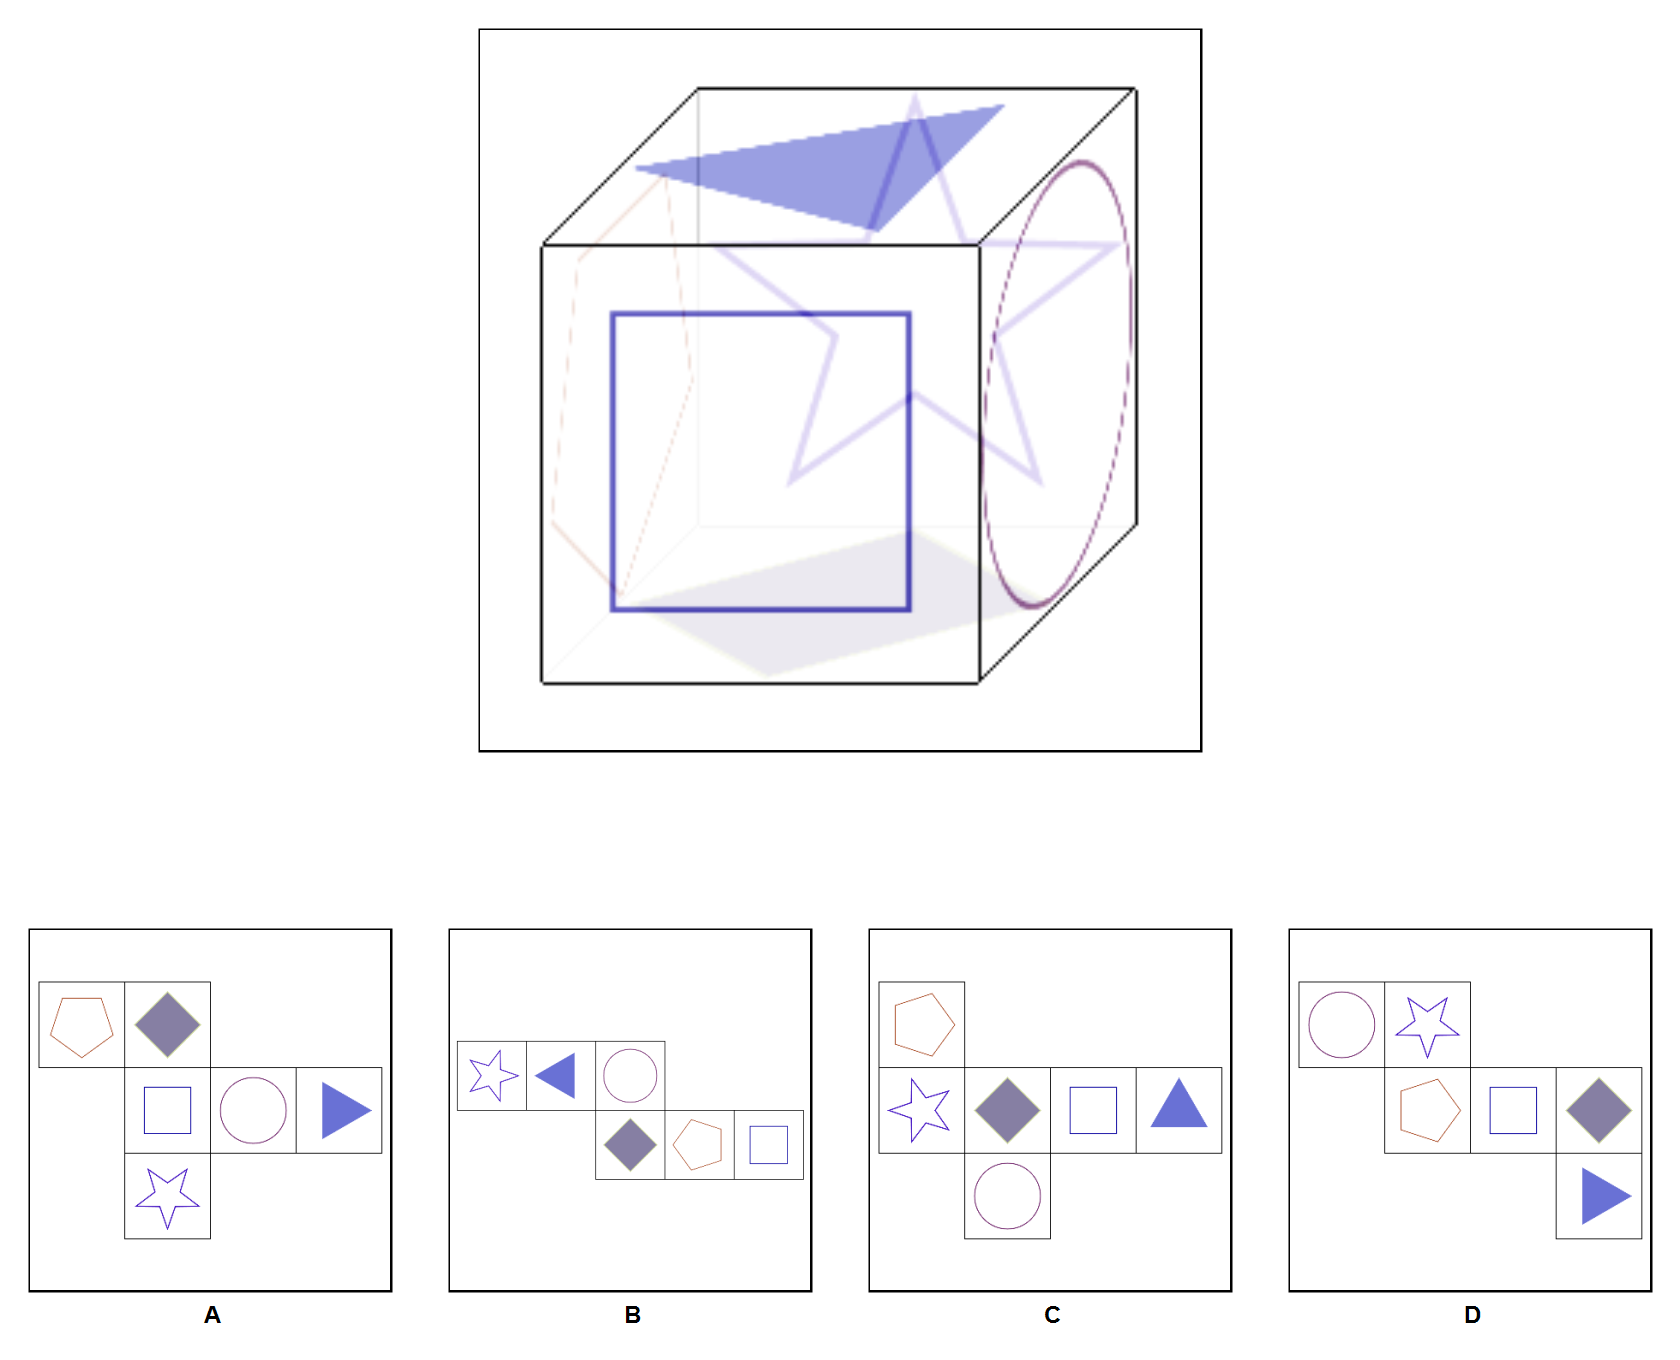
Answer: C